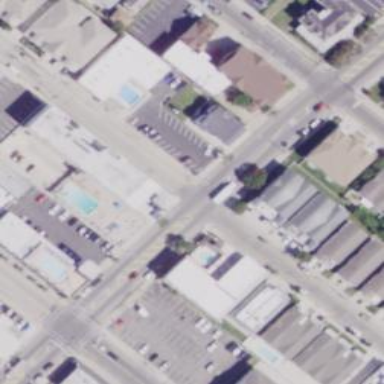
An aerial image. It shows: Building that is motel.